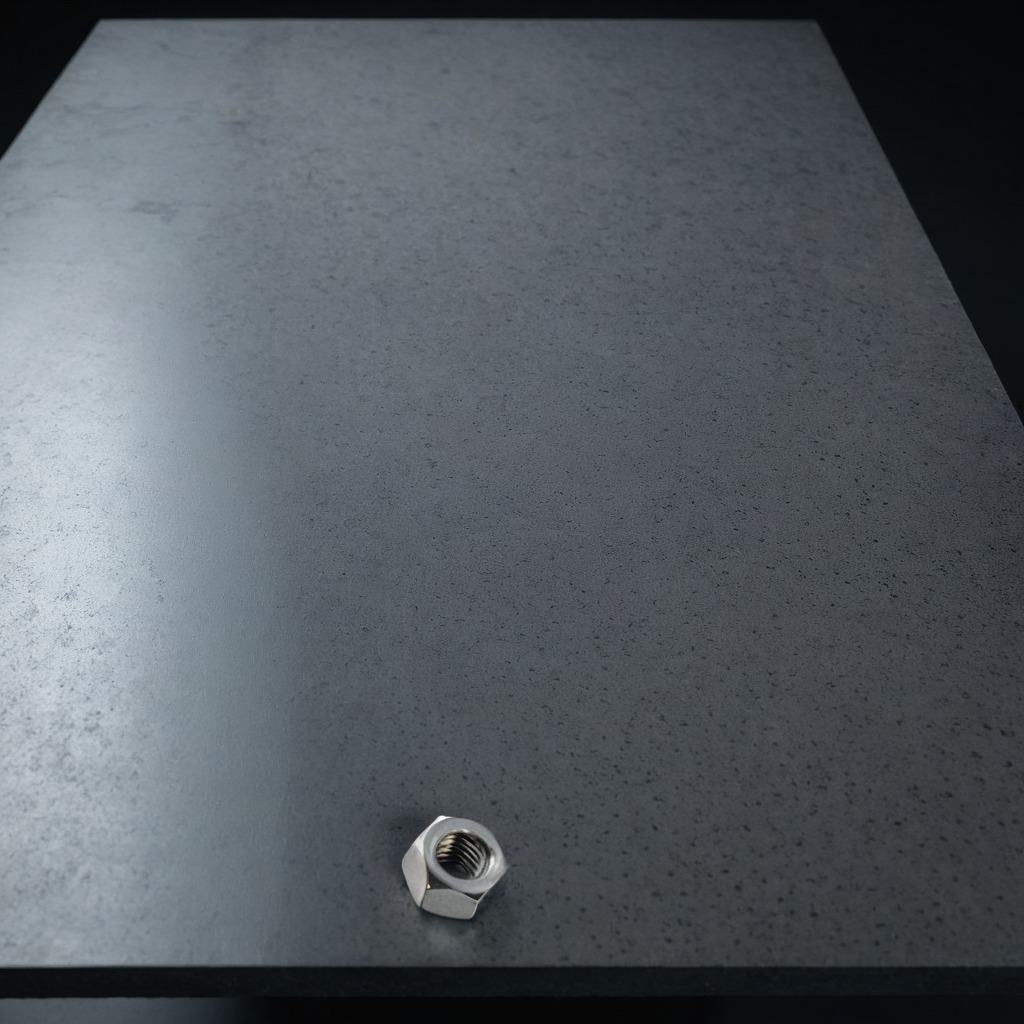
A metal nut is lying on a clean granite table inside a workshop at night dim ambient light soft shadows worn but